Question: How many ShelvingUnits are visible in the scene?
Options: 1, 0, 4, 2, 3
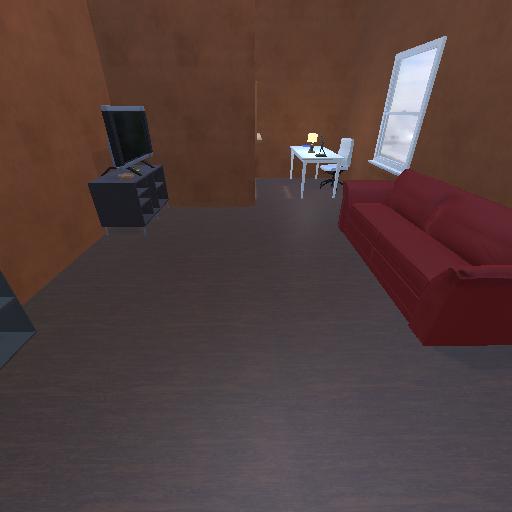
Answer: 1